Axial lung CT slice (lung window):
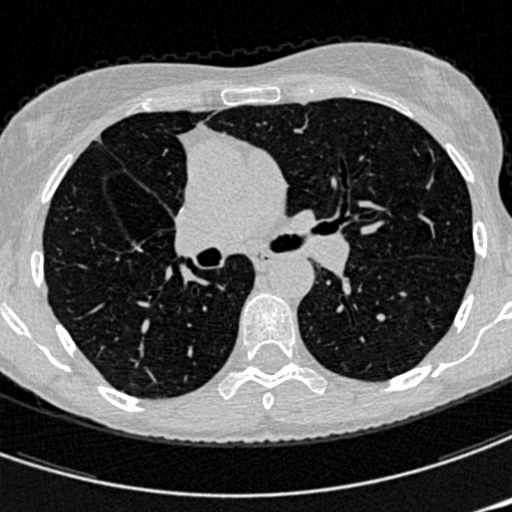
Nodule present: no